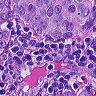
Metastatic tissue present: yes